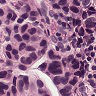
Metastatic tissue present: yes